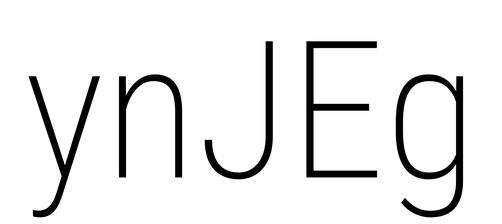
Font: Roboto_Condensed_ExtraLight